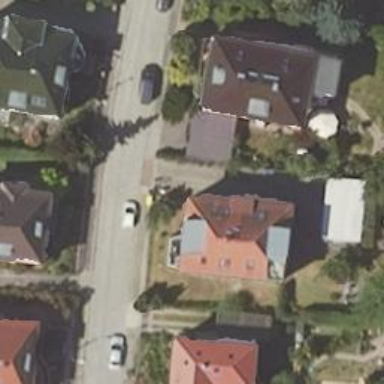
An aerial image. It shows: Residential road with sidewalks on both sides.